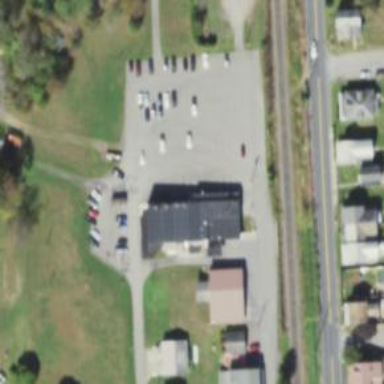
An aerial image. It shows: Post office.